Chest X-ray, AP view. Patient: 39 years old, sex F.
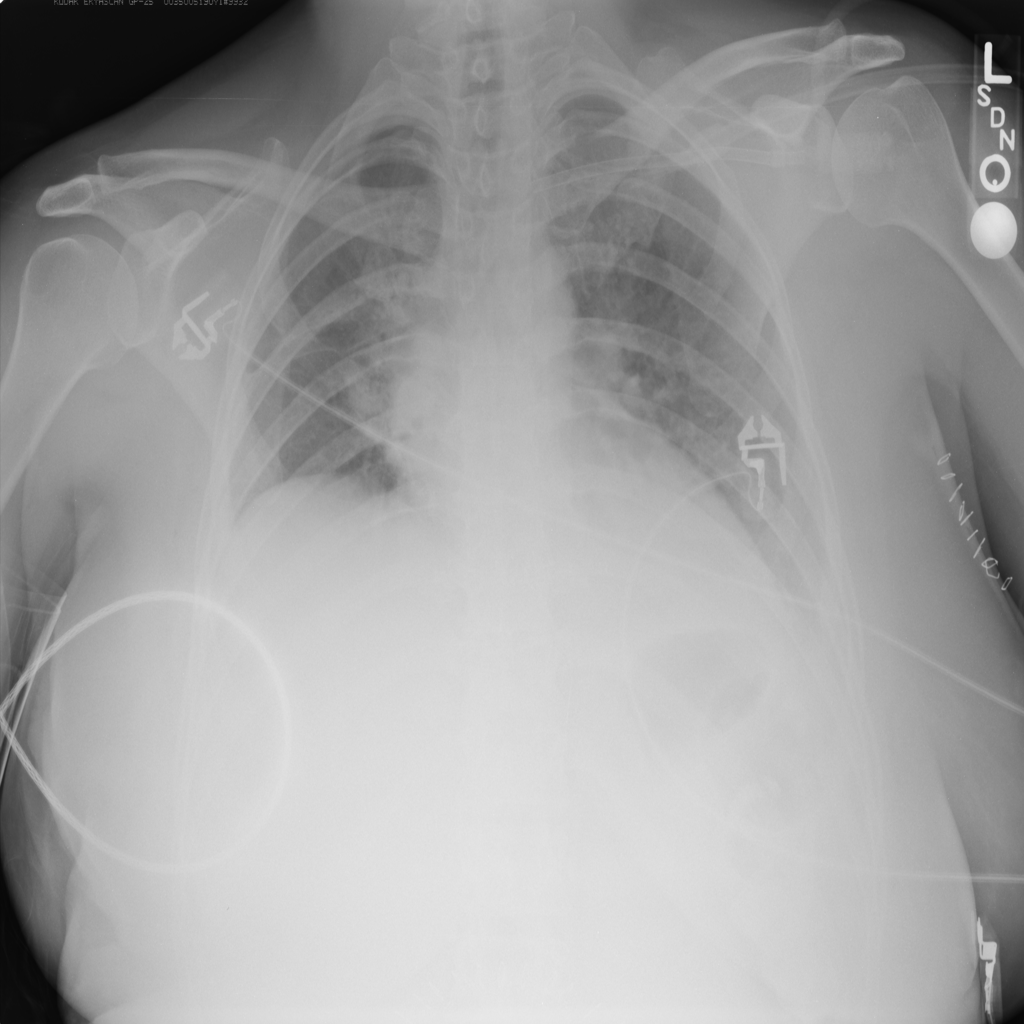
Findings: No Finding